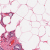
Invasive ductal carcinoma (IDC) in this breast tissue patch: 0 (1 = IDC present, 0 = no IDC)